Question: I thinks a image is better than a thousand words.

What you see in this picture are 'NSBox' Subclass in a 'NSViewCollection'. I set the fill color to "Selected Menu Item Color" is Interface builder.
Why is the color like that ?
Edit : After reading <URL>, I found out I probably have to set the setPatternPhase. But how/where ?
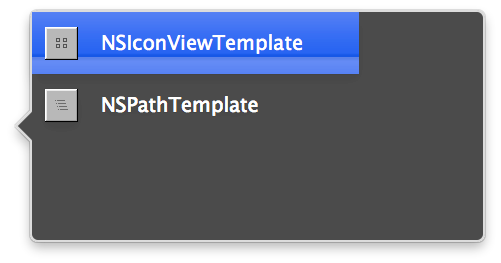
Answer: Inspired by Smilin Brian's solution I came up with this :
'''
-(void) drawRect: (NSRect)dirtyRect
{
[super drawRect:dirtyRect];
if(mouseOver) {
[NSGraphicsContext saveGraphicsState];
CGFloat yOffset = NSMaxY([self convertRect:self.bounds toView:nil]);
CGFloat xOffset = NSMinX([self convertRect:self.bounds toView:nil]);
[[NSGraphicsContext currentContext] setPatternPhase:NSMakePoint(xOffset, yOffset)];
[[NSColor selectedMenuItemColor ] setFill];
NSRectFill(dirtyRect);
[NSGraphicsContext restoreGraphicsState];
}
}
'''
For the moment it just handles mouseOver events and not selection but it's pretty much the same.
Just for the who might need that for a NSBox I used :
'''
- (void)awakeFromNib{
NSTrackingArea* trackingArea = [[NSTrackingArea alloc] initWithRect:self.bounds
options: (NSTrackingMouseEnteredAndExited | NSTrackingActiveInKeyWindow )
owner:self userInfo:nil];
[self addTrackingArea:trackingArea];
}
'''
and
'''
- (void)mouseEntered:(NSEvent *)theEvent {
mouseOver = true;
[self setNeedsDisplayInRect:self.bounds];
[self needsDisplay];
}
- (void)mouseExited:(NSEvent *)theEvent {
mouseOver= false;
[self setNeedsDisplayInRect:self.bounds];
[self needsDisplay];
}
'''